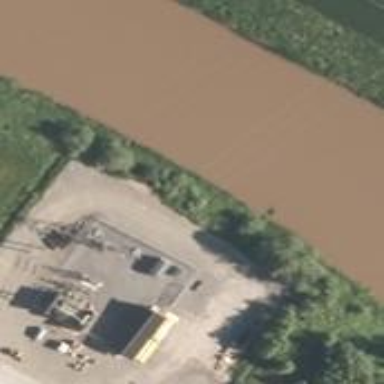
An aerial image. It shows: Power substation.